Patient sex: F
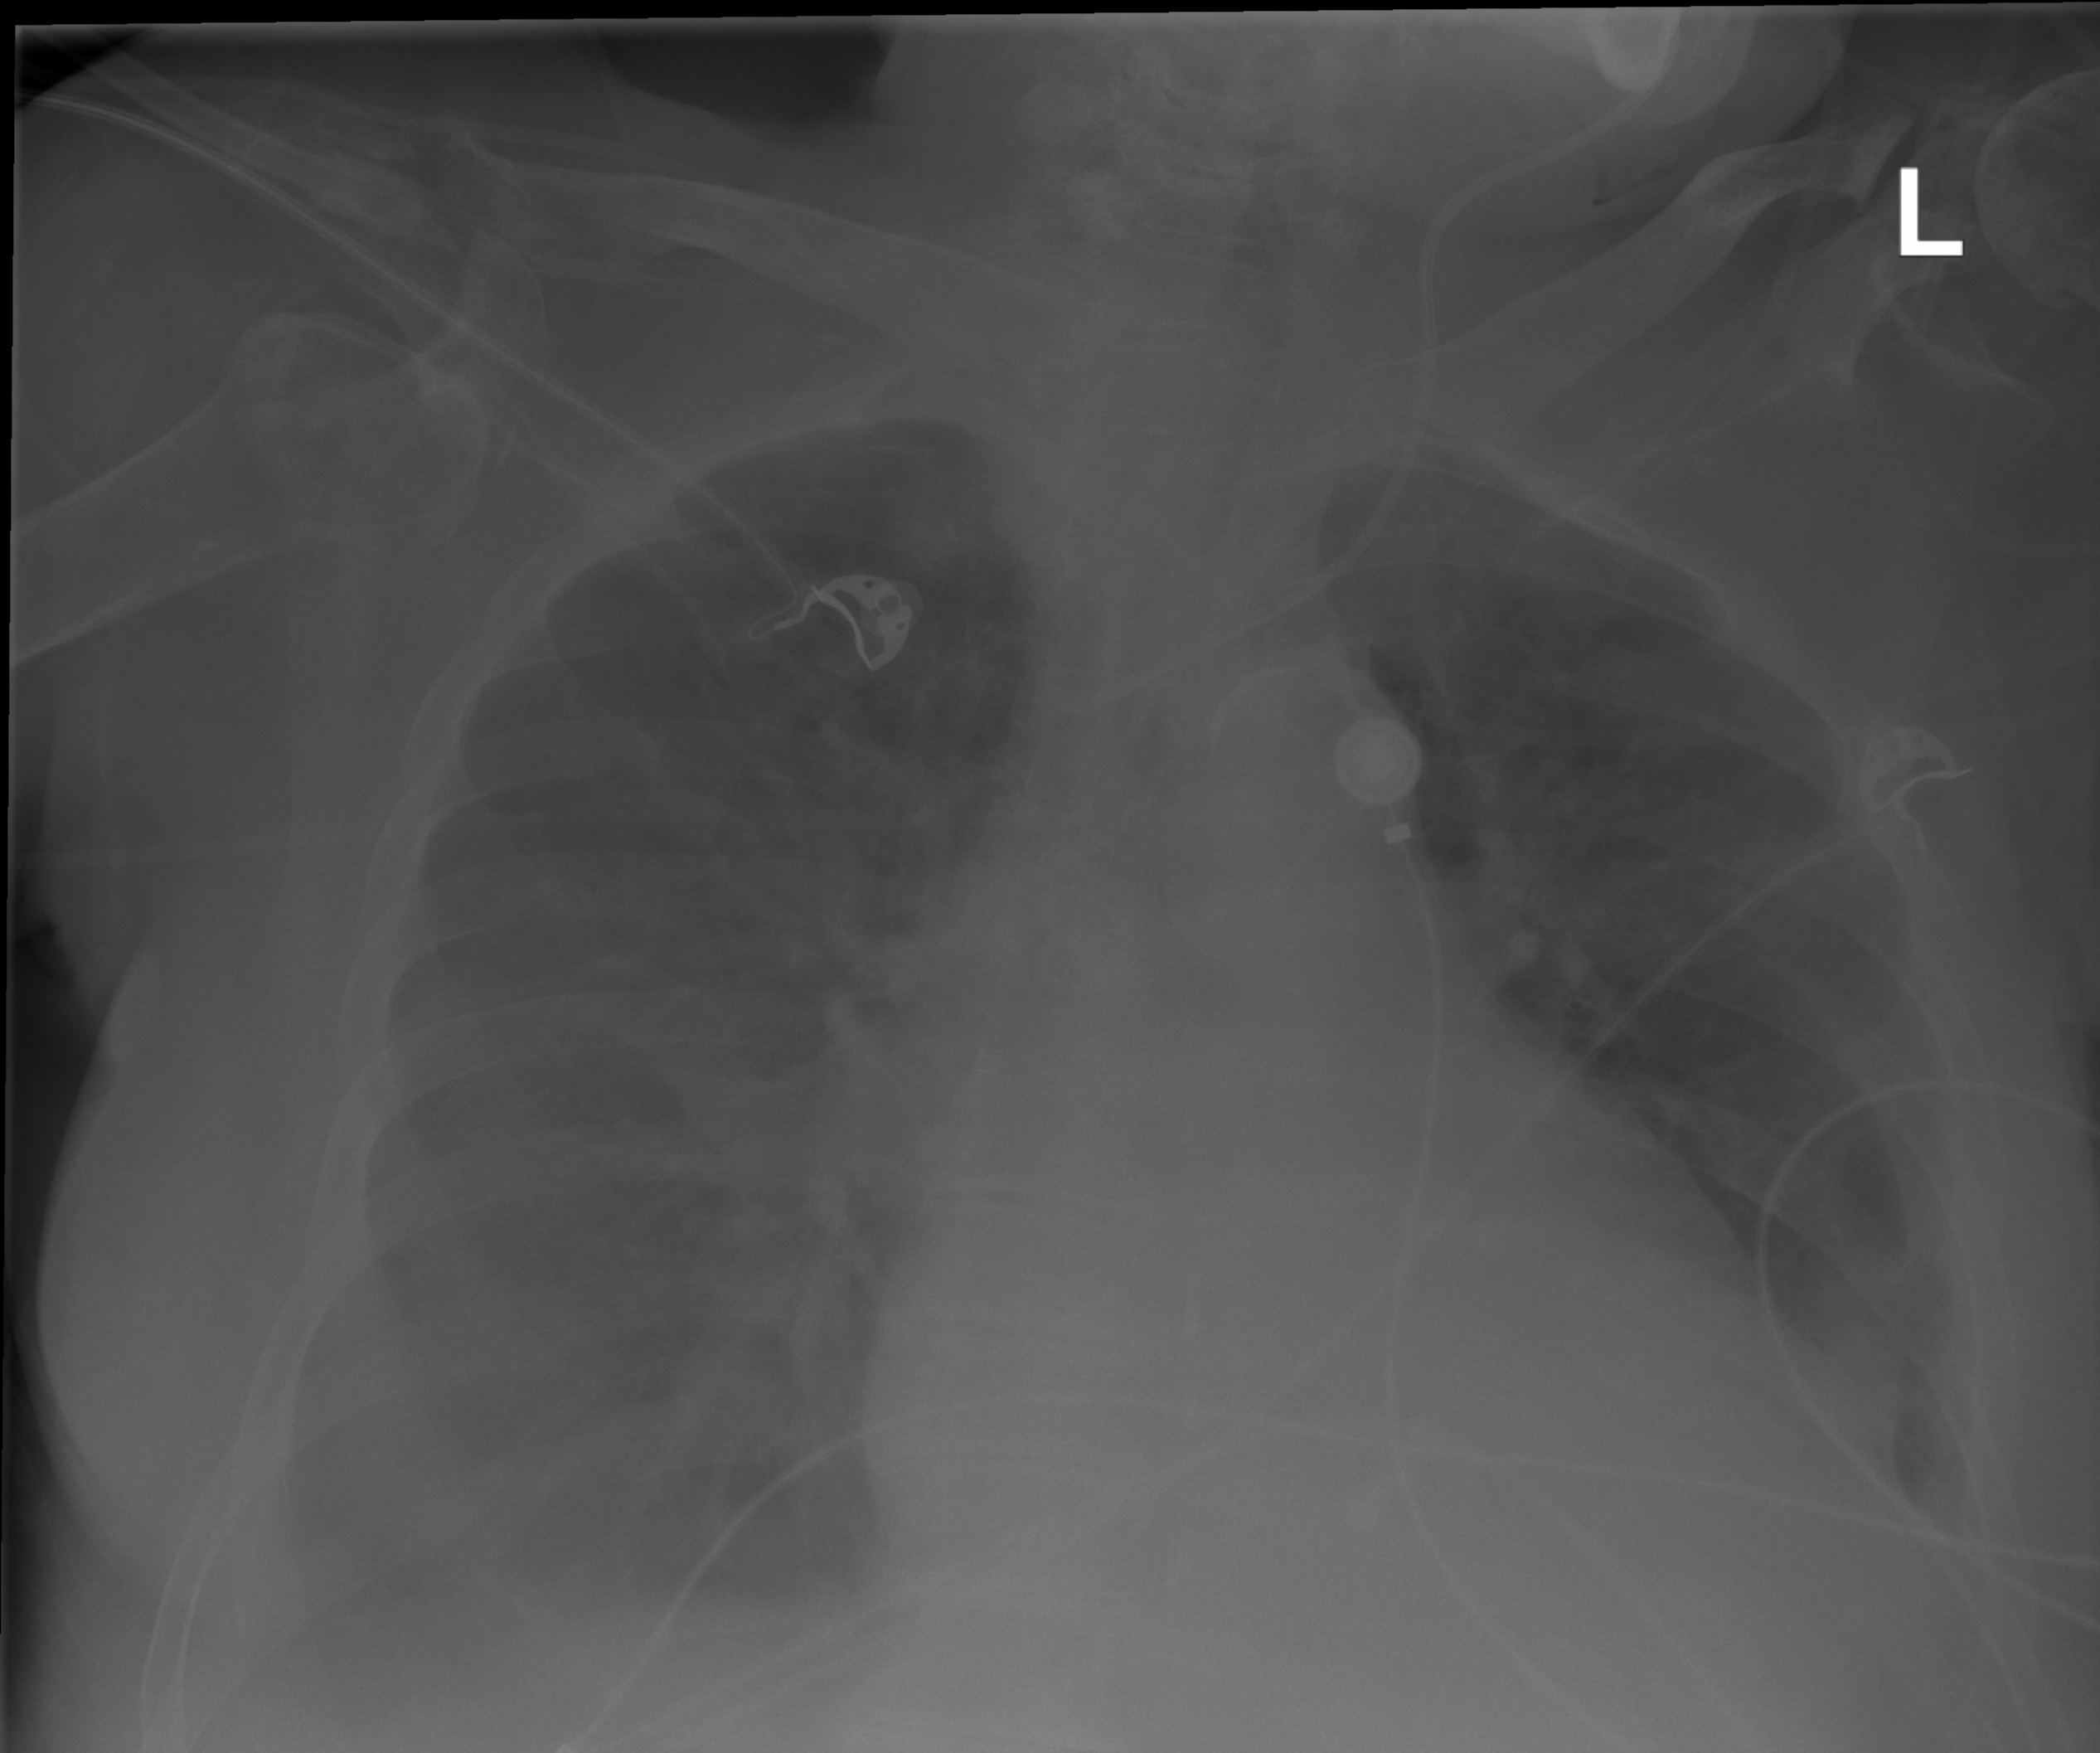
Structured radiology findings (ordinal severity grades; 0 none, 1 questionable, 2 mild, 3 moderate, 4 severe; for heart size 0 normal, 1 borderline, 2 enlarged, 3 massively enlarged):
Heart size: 3
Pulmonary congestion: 0
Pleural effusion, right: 2
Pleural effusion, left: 2
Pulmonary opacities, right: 1
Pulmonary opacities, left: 0
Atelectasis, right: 0
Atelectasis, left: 2